Field crop: tomato
Growth stage: 1
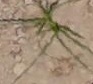
Species: cyperus